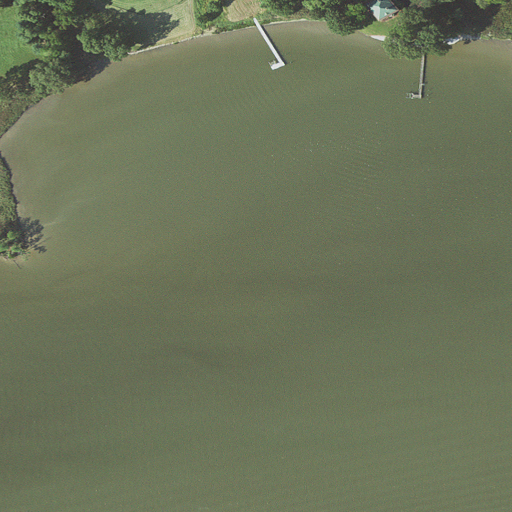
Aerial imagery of island in Maryland named De Coursey Island (historical) containing open water, woody wetlands, herbaceous wetlands, cultivated crops, grassland, open development, pasture, and deciduous forest